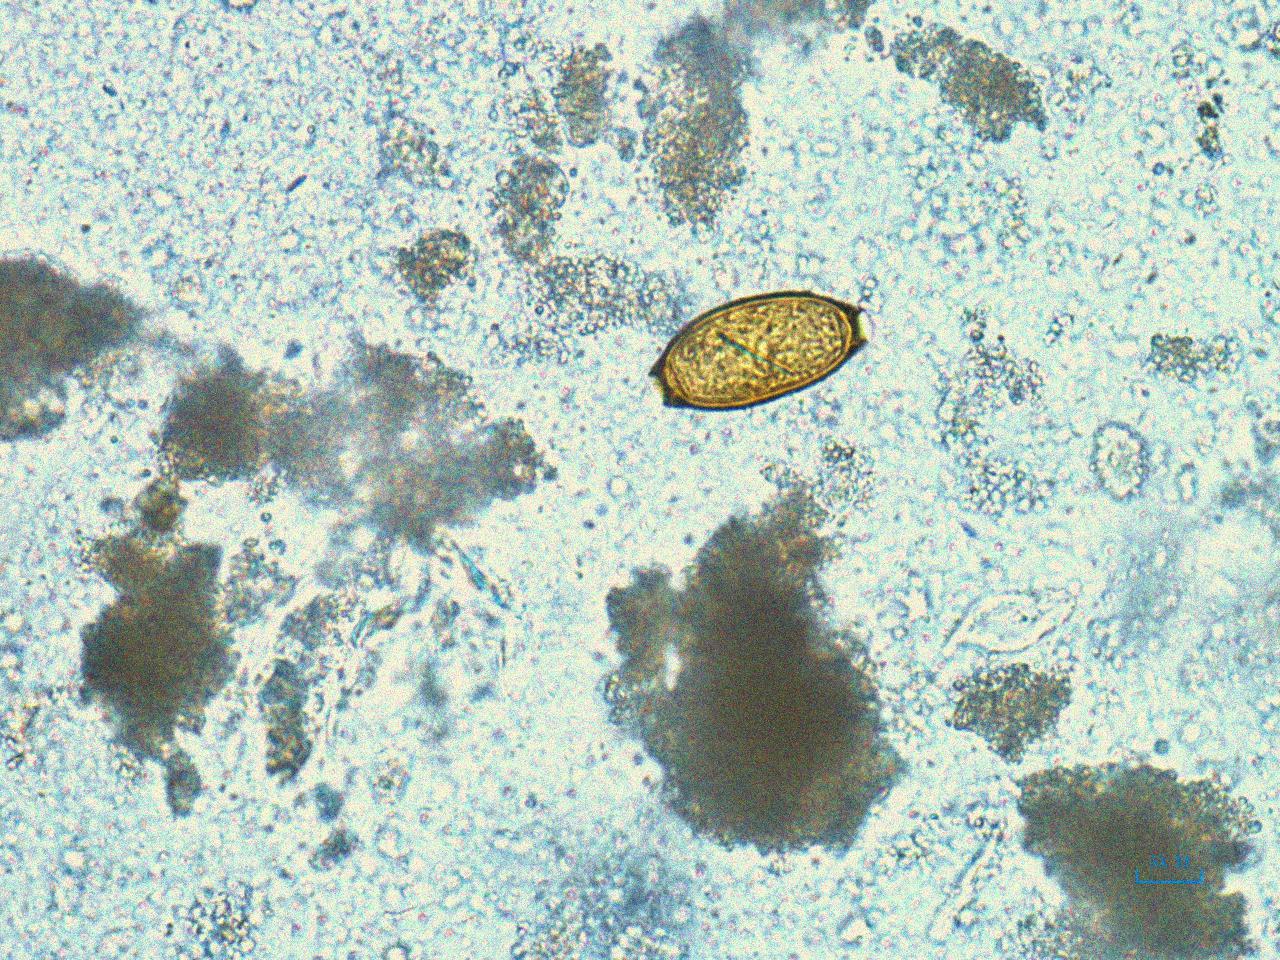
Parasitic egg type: Trichuris trichiura